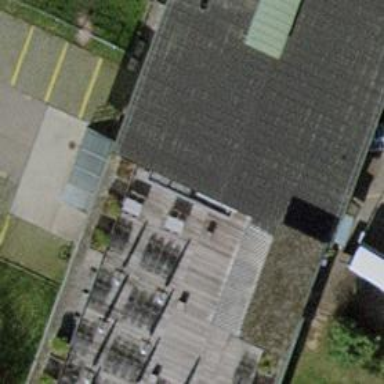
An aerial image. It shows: Kindergarten.